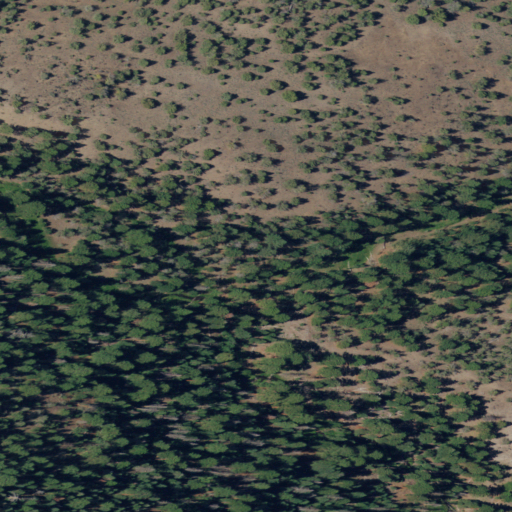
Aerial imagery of valley in California named Mud Spring Gulch containing evergreen forest and shrub